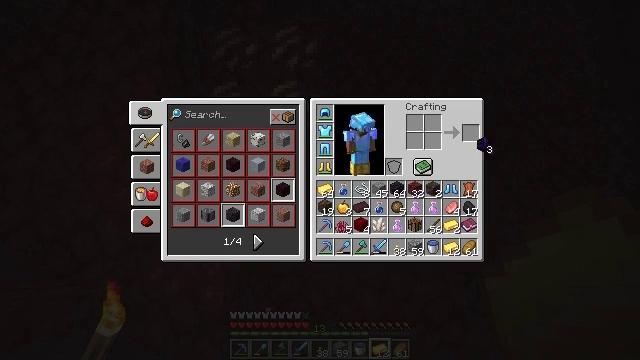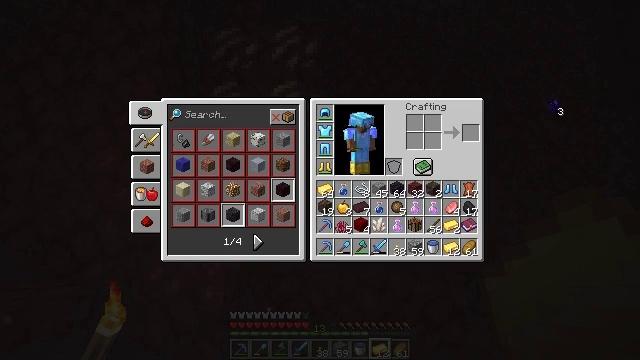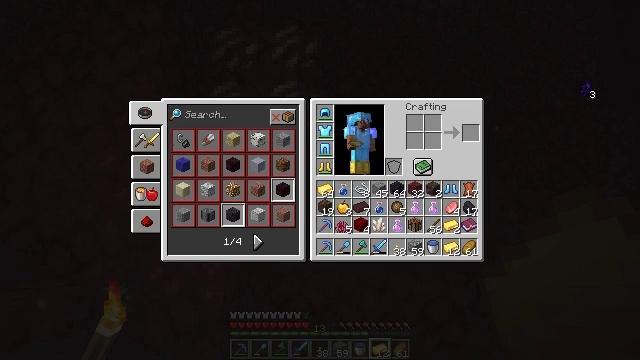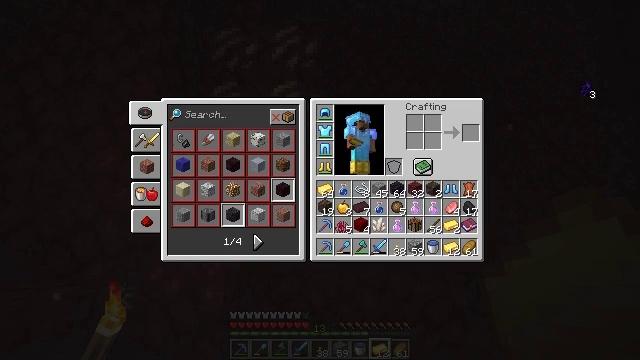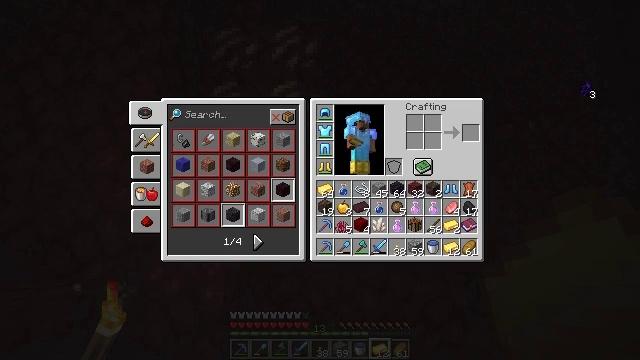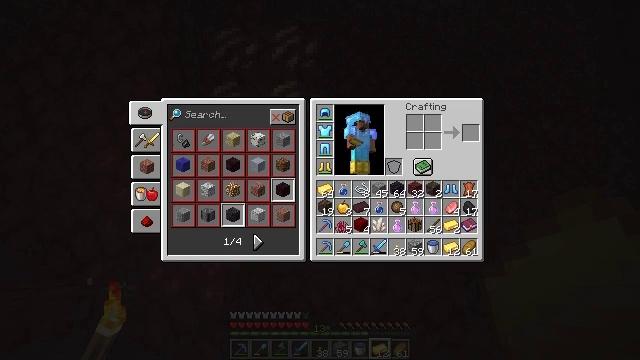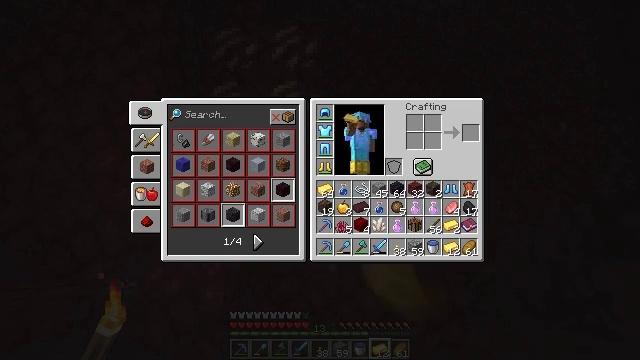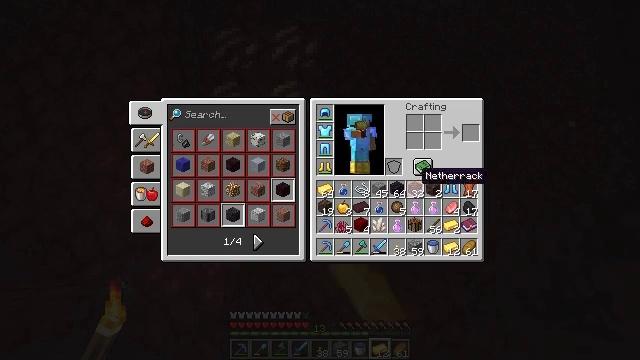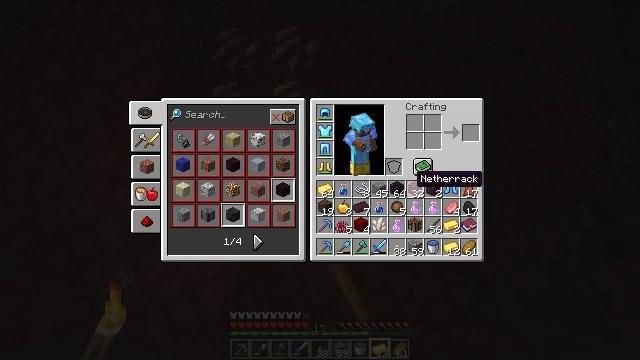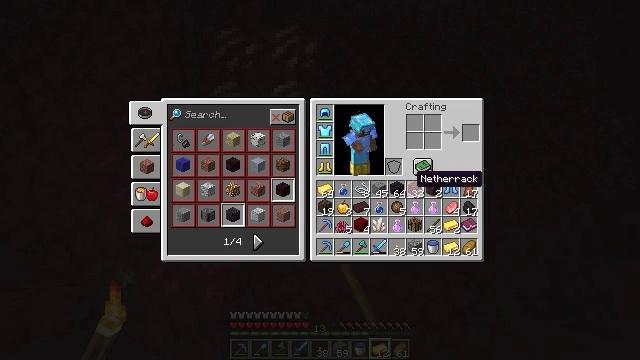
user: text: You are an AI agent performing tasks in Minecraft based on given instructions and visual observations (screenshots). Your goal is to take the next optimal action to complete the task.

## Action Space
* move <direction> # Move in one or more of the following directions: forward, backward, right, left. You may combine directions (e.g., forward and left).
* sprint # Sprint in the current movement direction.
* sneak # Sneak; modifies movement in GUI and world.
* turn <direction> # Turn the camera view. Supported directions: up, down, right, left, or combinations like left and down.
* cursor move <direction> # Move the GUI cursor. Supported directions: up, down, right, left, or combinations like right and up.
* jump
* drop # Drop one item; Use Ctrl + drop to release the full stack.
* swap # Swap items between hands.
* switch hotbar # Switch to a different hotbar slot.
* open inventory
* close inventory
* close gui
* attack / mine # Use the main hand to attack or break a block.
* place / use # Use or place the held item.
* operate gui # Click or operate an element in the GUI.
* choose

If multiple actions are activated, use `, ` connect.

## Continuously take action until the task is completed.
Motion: motion action
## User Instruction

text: Drop crying obsidian.
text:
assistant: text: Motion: cursor move right and up
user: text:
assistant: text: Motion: cursor move right and up, operate gui
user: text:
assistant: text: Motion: operate gui
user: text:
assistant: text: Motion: operate gui
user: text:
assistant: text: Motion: cursor move left
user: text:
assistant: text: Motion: cursor move left and down
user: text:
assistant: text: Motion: cursor move left and down
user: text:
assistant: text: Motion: no_op
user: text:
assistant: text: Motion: no_op
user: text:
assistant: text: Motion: no_op